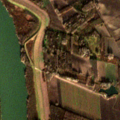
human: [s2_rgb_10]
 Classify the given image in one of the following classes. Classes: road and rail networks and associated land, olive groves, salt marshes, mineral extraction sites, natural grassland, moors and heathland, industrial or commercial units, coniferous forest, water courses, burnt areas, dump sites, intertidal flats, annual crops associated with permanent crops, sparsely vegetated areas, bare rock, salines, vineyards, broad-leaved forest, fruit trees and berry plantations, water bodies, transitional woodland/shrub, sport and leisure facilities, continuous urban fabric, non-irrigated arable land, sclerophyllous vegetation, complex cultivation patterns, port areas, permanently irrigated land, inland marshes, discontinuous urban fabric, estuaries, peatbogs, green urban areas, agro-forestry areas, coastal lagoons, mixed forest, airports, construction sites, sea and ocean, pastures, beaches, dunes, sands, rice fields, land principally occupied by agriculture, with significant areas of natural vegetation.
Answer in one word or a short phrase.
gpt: non-irrigated arable land, complex cultivation patterns, land principally occupied by agriculture, with significant areas of natural vegetation, broad-leaved forest, inland marshes, water courses